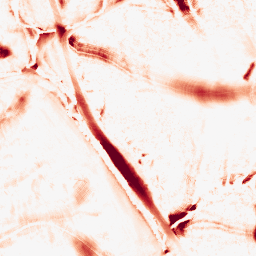
Category: morphological
Decomposition family: tophat
Decomposition parameters: size: 20
mode: white
Upsampling method: quadratic
Upsampling parameters: scale: 4
Upsampling scale: 4